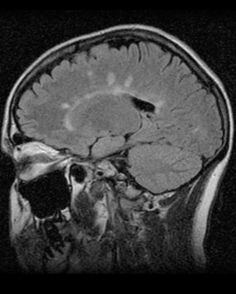
Label: notumor